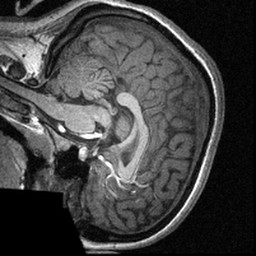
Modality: T1w
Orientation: sagittal
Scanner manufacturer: siemens
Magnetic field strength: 3 T
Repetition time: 1.57 s
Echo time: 0.00304 s